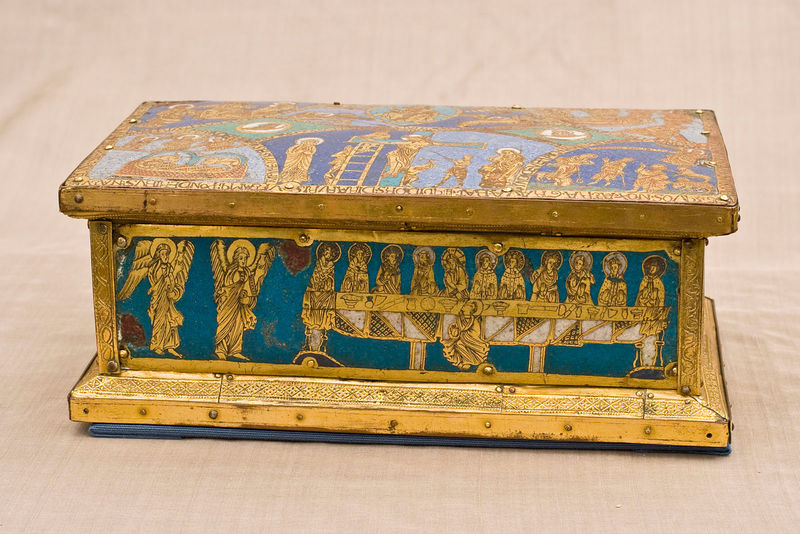
Titel: Andreaskästchen
Institution: Siegburg, St. Servatius, Schatzkammer
Schlagwörter: blau, flügel, himmel, kampf, gelb, grün, holz, tisch, muster, rahmen, kirche, gold, engel, farbig, schrift, figuren, leiter, essen, metall, nägel, bemalt, foto, truhe, deckel, vergoldet, kreuz, religion, text, kiste, heiligenschein, sarg, singen, jesus, heilige, abendmahl, esse, gefasst, schatulle, jünger, schrein, kästchen, reliquie, box, apostel, byzanz, letztes abendmahl, kistchen, ar, jakobsleiter, schatzkiste, reliqiar